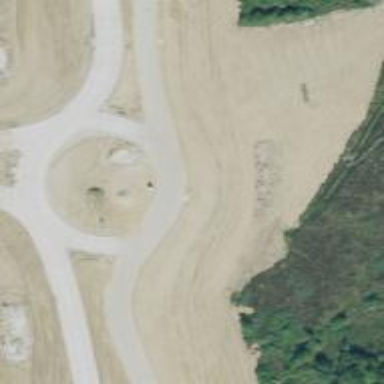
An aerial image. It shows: Secondary road around roundabout.